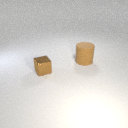
large brown rubber cylinder to the right of small brown metal cube